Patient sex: M
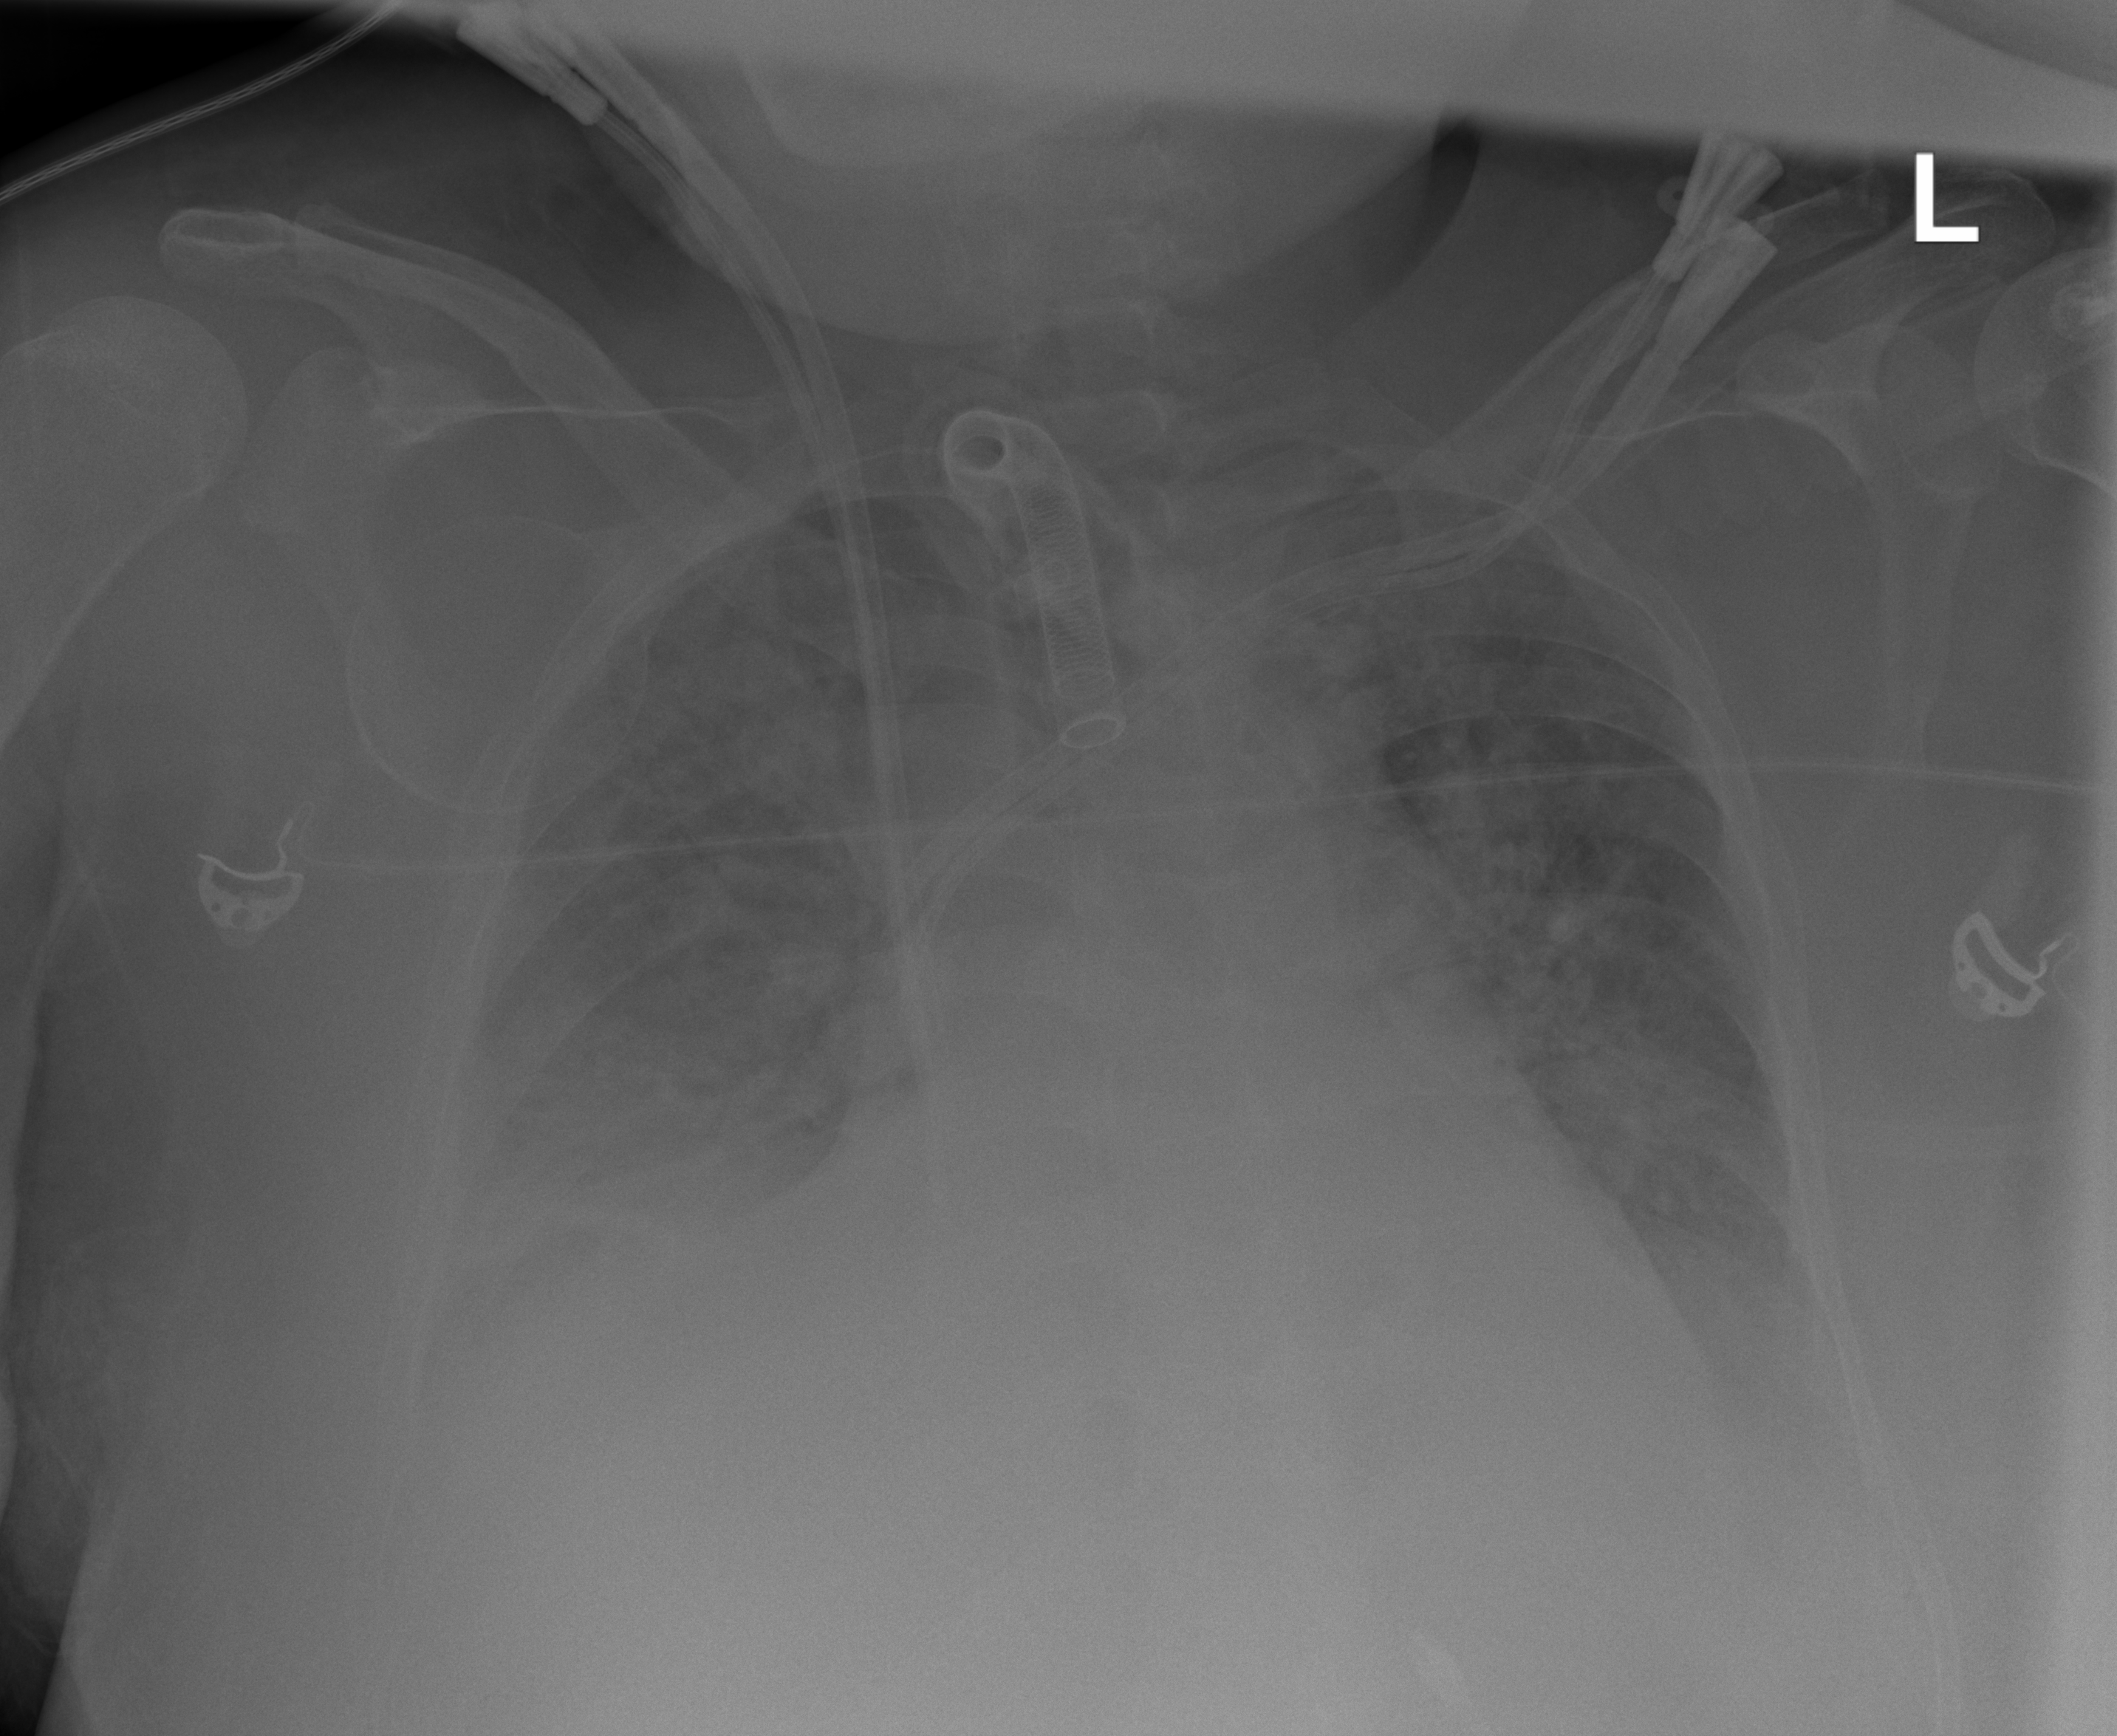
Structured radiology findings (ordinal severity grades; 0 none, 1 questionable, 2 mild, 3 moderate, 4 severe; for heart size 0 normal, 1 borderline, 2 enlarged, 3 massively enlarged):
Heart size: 2
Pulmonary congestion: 2
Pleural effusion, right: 2
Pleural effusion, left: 1
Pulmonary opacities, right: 3
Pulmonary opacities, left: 3
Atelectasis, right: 3
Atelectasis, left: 2